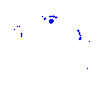
Particle: kaon